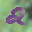
Label: 2